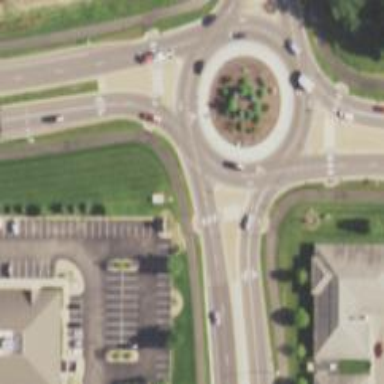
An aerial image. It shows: Secondary road around roundabout.